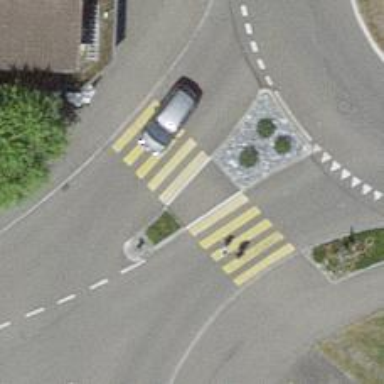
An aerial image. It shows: Marked road crossing.